Current action and preconditions to check: path_clear

Your task: For each precondition in the list above, predict whether it will hold at this action.

Consider the current scene as observed from the mobile robot's camera, and analyze the predicted future states of all dynamic agents (e.g., people, animals, vehicles, or any moving entities) within the NEXT SECOND.

IMPORTANT: Only answer "very likely" if you are absolutely certain—based on strong, clear evidence—that a dynamic agent will violate the precondition in the predicted future state. Do NOT answer "very likely" for unlikely, ambiguous, or low-probability risks.

Ask yourself for each precondition: Is there a high probability, with clear and convincing evidence, that the predicted future states of any dynamic agent will interfere with the predicted future state of the currently executing action within the NEXT SECOND, causing that precondition to fail?

Assess the risk level based on these predictions. Use "likely" or "very likely" if motions create a clear risk of interference.

Use "neutral" or "improbable" if agents are nearby but their predicted paths are clearly diverging or non-conflicting.

Failure Risk Categories: "very improbable", "improbable", "neutral", "likely", "very likely"

Answer Format: Output ONLY the probability_of_failure value from these categories: "very improbable", "improbable", "neutral", "likely", "very likely"

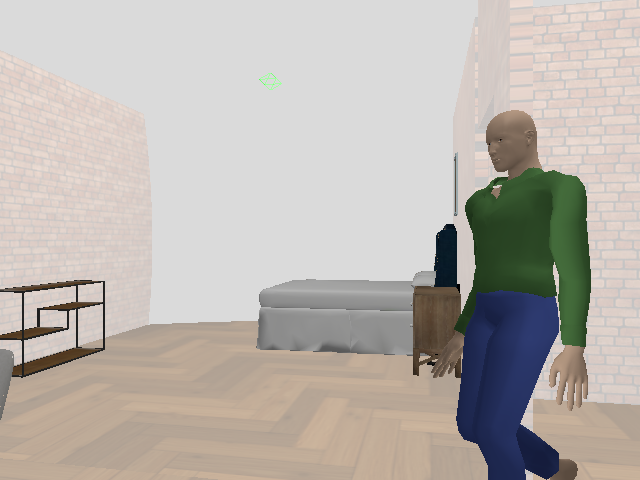

Answer: likely